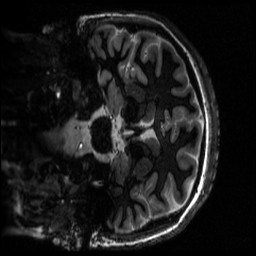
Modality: MP2RAGE
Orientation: coronal
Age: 22
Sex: female
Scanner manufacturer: siemens
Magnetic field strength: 6.98 T
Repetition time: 6 s
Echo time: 0.00283 s